Question: When the following code is executed in IE 8 the console displays the error "Object doesn't support this property or method" for line 4 character 4. This only happens with IE 8. I'm using jquery-1.7.1.min.js

'''
$(document).ready(function () {
var states = ["NEW YORK",
"PUERTO RICO",
"ALABAMA",
"ALASKA",
"AMERICAN SAMOA",
"ARIZONA",
"ARKANSAS",
"CALIFORNIA",
"COLORADO",
"CONNECTICUT",
"DELAWARE",
"DISTRICT OF COLUMBIA",
"FEDERATED STATES OF MICRONESIA",
"FLORIDA",
"GEORGIA",
"GUAM",
"HAWAII",
"IDAHO",
"ILLINOIS",
"INDIANA",
"IOWA",
"KANSAS",
"KENTUCKY",
"LOUISIANA",
"MAINE",
"MARSHALL ISLANDS",
"MARYLAND",
"MASSACHUSETTS",
"MICHIGAN",
"MINNESOTA",
"MISSISSIPPI",
"MISSOURI",
"MONTANA",
"NEBRASKA",
"NEVADA",
"NEW HAMPSHIRE",
"NEW JERSEY",
"NEW MEXICO",
"NORTH CAROLINA",
"NORTH DAKOTA",
"NORTHERN MARIANA ISLANDS",
"OHIO",
"OKLAHOMA",
"OREGON",
"PALAU",
"PENNSYLVANIA",
"RHODE ISLAND",
"SOUTH CAROLINA",
"SOUTH DAKOTA",
"TENNESSEE",
"TEXAS",
"UTAH",
"VERMONT",
"VIRGIN ISLANDS, U.S.",
"VIRGINIA",
"WASHINGTON",
"WEST VIRGINIA",
"WISCONSIN",
"WYOMING"];
var _events = "change focusout";
$("[name='payToBankState'], [name='amount'], [name='customerType'], [name='usdEquivalent'], [name='currency']").live(_events, function(event) {
if($("[name='customerType']").val() == "Person" && states.indexOf($("[name='payToBankState']").val()) < 0) {
if($("[name='currency']").val() == "USD") {
if($("[name='amount']").val() > 15 ) {
$("[name='pfhTran']").attr('checked', true);
$("[name='pfhTran']").removeAttr('disabled');
}
else {
$("[name='pfhTran']").removeAttr('checked');
$("[name='pfhTran']").attr('disabled', true);
}
}
else if ($("[name='usdEquivalent']").val() > 15) {
$("[name='pfhTran']").attr('checked', true);
$("[name='pfhTran']").removeAttr('disabled');
}
else {
$("[name='pfhTran']").removeAttr('checked');
$("[name='pfhTran']").attr('disabled', true);
}
}
else {
$("[name='pfhTran']").removeAttr('checked');
$("[name='pfhTran']").attr('disabled', true);
}
});
});
'''
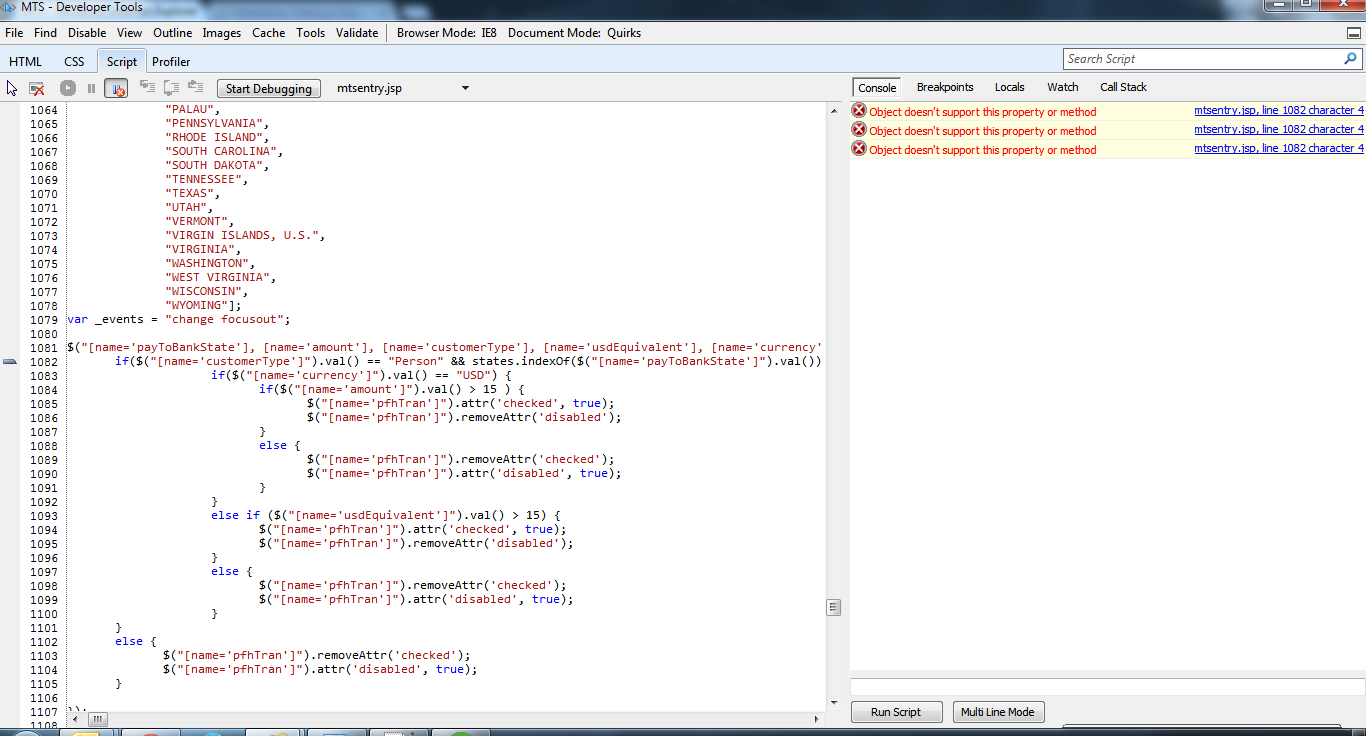
Answer: The method "indexOf" is not part of IE8's array methods. You should be able to quickly remedy this with jQuery.inArray: <URL>
Change:
'''
states.indexOf($("[name='payToBankState']").val()) < 0
'''
To:
'''
$.inArray($("[name='payToBankState']").val(), states) < 0
'''